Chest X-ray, AP view. Patient: 54 years old, sex M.
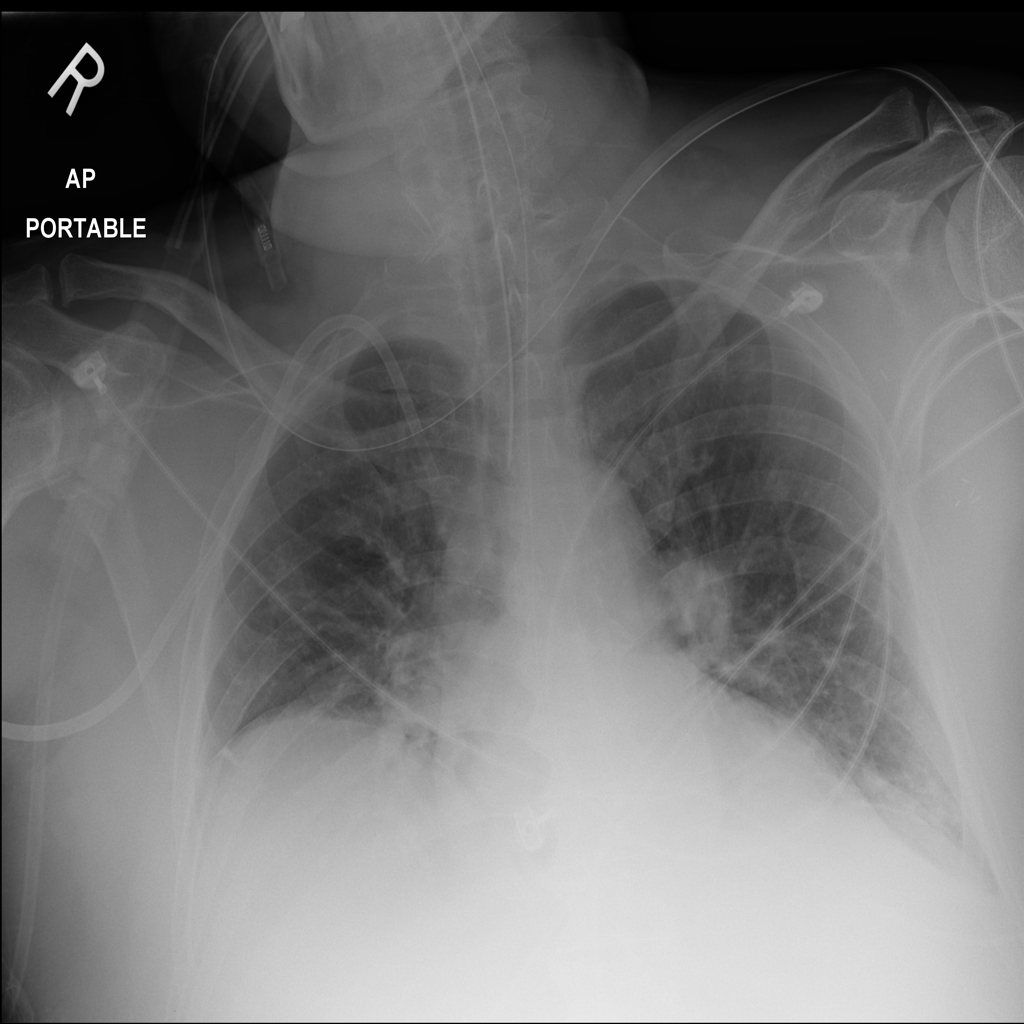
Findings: Atelectasis, Infiltration